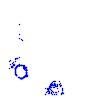
Particle: proton